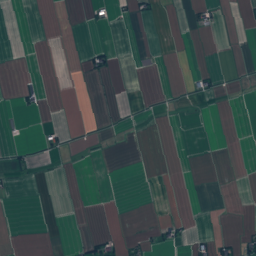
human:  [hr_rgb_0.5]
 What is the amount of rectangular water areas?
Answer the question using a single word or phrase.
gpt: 17

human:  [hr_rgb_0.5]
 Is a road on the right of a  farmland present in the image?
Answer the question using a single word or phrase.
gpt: yes

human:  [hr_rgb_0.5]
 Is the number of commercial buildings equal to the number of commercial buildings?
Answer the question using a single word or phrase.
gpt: yes

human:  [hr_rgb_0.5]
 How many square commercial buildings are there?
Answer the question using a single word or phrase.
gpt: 0

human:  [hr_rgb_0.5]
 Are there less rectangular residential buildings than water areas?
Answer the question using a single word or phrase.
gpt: no

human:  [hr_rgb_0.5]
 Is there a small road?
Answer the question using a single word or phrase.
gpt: yes

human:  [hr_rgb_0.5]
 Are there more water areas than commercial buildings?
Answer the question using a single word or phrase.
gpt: yes

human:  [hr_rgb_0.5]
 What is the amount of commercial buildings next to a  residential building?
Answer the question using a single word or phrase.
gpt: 0

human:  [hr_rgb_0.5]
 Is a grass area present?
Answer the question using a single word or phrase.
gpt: yes

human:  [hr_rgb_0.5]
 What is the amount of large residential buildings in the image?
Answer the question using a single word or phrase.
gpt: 0

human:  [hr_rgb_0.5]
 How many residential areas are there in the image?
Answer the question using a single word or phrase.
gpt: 2

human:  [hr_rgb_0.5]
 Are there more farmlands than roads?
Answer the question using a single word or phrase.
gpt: yes

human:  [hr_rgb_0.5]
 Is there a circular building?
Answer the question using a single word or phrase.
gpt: no

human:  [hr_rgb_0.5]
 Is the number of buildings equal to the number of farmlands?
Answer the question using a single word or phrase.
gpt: no

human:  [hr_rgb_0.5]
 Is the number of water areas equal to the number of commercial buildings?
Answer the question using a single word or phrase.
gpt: no

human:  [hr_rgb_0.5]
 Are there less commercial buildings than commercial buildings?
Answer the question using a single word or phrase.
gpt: no

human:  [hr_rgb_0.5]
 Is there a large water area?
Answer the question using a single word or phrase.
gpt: yes

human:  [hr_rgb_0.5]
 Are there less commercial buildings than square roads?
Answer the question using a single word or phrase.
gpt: no

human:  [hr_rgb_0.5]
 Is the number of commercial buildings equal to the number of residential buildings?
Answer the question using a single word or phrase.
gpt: no

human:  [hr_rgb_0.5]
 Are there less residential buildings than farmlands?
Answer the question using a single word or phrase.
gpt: yes

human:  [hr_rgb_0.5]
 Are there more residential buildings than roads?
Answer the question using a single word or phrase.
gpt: yes

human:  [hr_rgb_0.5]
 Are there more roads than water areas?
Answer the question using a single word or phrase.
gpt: yes

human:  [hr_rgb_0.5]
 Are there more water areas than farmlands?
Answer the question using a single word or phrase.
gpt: no

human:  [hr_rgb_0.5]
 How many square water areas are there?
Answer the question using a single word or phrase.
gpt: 4

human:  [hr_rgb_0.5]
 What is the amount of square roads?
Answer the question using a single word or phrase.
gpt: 0

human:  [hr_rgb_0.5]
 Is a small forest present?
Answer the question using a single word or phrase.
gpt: yes

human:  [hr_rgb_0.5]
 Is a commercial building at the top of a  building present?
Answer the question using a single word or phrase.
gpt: no

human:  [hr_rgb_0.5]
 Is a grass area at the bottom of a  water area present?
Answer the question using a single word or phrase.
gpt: yes

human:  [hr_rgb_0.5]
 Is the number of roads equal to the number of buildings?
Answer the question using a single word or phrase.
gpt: no

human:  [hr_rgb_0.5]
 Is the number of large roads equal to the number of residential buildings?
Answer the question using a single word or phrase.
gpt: no

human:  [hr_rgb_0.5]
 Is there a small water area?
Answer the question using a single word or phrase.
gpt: yes

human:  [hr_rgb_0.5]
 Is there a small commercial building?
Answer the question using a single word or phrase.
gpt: no

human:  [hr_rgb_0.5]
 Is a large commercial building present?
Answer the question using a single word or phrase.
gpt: no

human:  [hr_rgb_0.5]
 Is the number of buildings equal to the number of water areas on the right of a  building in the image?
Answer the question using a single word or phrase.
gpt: no

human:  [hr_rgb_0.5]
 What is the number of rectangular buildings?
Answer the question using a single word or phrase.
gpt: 55

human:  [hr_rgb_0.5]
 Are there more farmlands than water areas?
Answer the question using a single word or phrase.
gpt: yes